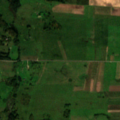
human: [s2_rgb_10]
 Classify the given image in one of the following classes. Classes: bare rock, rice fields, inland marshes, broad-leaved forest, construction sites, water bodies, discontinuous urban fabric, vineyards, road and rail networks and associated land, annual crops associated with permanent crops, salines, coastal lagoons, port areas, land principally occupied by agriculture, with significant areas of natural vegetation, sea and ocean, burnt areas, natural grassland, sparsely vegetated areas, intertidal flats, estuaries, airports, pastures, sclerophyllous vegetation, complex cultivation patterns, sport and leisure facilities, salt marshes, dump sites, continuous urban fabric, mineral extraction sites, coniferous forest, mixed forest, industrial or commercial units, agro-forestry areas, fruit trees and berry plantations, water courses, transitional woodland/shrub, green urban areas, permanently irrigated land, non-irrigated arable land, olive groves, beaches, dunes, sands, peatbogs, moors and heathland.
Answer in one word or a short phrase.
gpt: non-irrigated arable land, complex cultivation patterns, land principally occupied by agriculture, with significant areas of natural vegetation